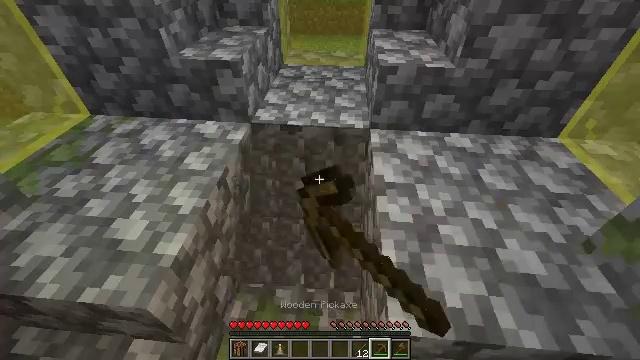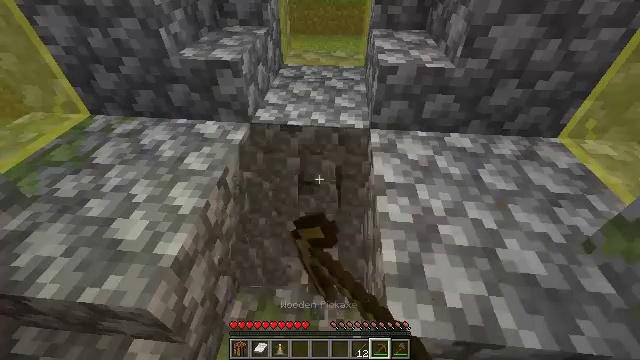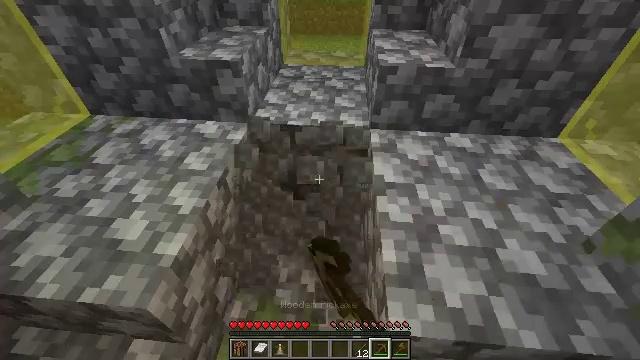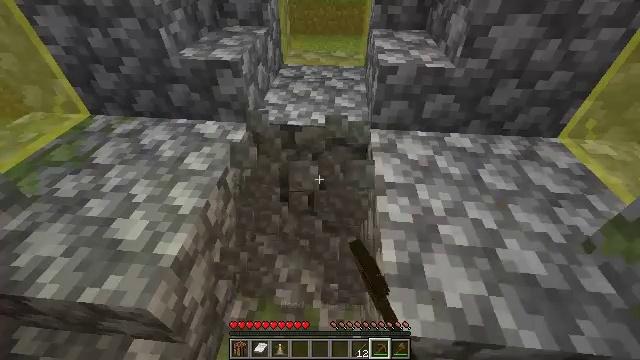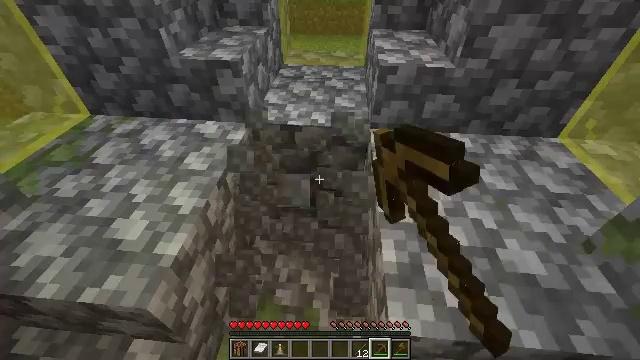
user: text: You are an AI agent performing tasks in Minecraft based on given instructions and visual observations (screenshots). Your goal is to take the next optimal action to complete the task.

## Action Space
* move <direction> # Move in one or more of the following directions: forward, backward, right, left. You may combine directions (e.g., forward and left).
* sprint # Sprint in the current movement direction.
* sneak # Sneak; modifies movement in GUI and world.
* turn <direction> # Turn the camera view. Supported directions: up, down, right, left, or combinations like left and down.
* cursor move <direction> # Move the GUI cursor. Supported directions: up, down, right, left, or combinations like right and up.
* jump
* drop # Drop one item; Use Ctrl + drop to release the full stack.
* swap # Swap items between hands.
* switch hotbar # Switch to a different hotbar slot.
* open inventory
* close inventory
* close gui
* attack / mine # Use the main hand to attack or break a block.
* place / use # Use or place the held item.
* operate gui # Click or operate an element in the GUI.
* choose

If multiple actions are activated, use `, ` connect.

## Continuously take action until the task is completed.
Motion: motion action
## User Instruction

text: Mine the cobblestone stairs.
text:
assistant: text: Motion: attack / mine
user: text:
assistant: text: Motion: attack / mine
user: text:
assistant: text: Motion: attack / mine
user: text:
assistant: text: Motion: attack / mine
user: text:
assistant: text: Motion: attack / mine